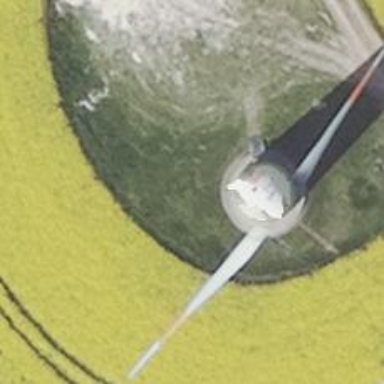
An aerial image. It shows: Wind generator powered by wind. The generator type is horizontal axis and it uses wind turbines.